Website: lowes
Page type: account-selection
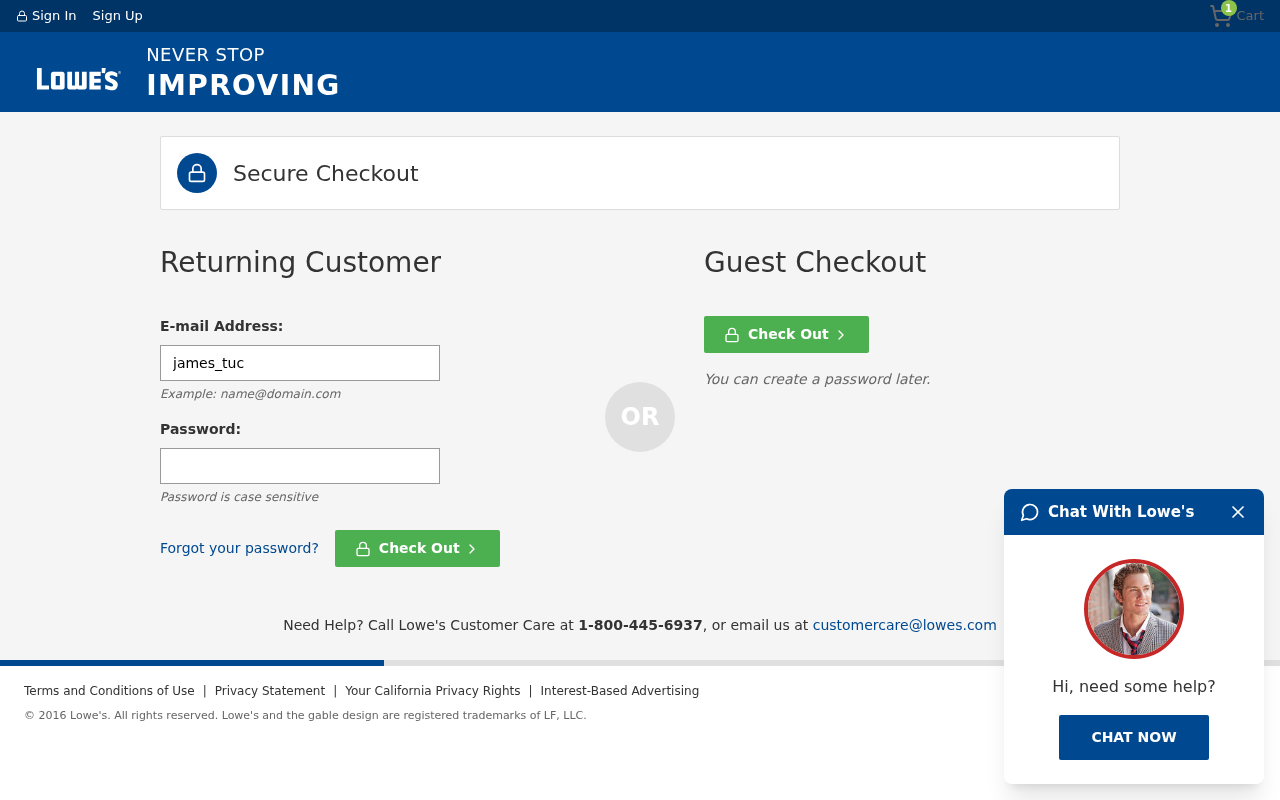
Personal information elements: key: PII_LOGIN_USERNAME
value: james_tucker
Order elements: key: ORDER_NUM_ITEMS
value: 1